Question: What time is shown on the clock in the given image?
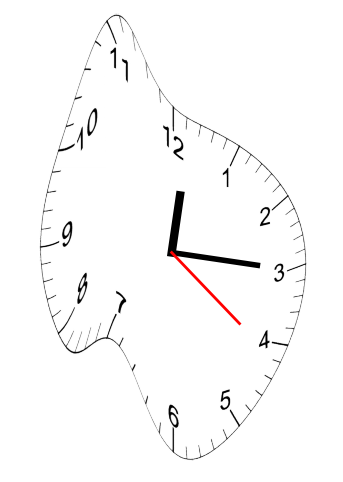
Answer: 12:15:21